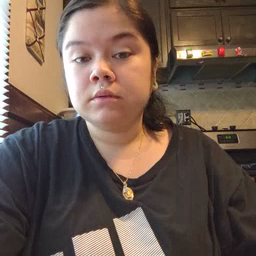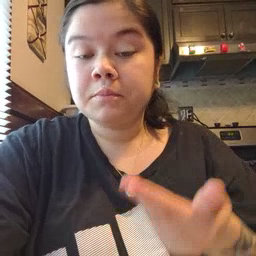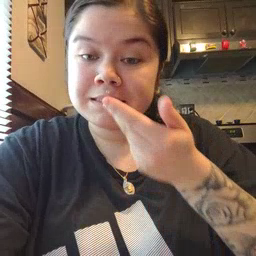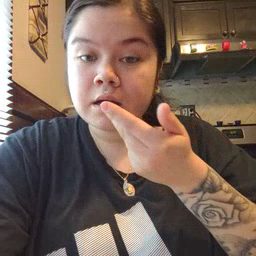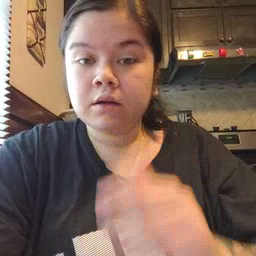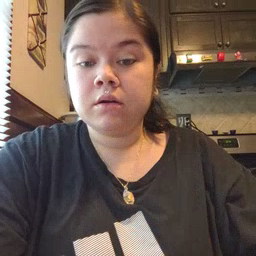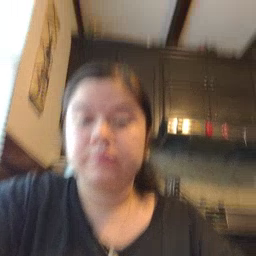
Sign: pizza